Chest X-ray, PA view. Patient: 33 years old, sex M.
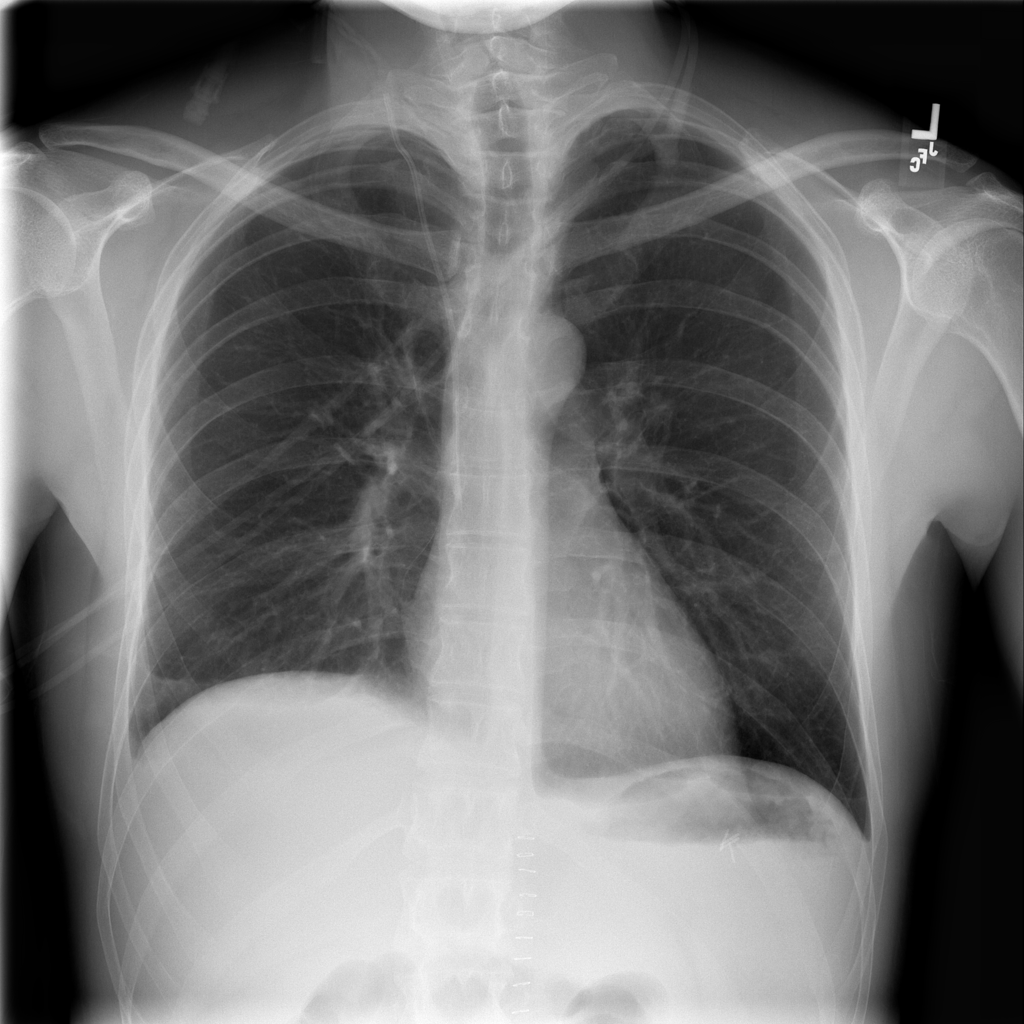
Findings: No Finding